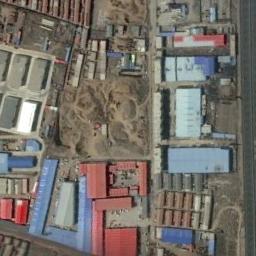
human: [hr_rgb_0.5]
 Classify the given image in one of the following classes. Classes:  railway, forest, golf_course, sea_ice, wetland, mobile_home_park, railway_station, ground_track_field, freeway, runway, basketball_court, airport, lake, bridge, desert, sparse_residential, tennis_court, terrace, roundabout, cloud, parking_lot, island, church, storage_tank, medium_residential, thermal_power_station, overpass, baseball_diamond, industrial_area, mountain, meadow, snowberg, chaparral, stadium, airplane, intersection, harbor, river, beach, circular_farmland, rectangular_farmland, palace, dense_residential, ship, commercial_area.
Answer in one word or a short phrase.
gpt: industrial_area